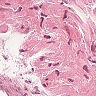
Metastatic tissue present: no